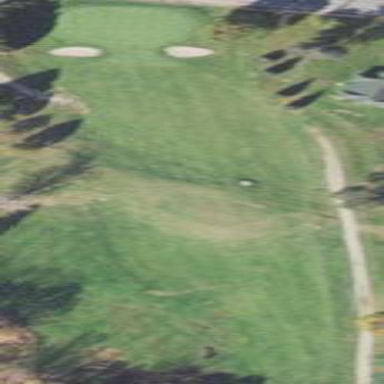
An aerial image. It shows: Grassy area designated as golf fairway.